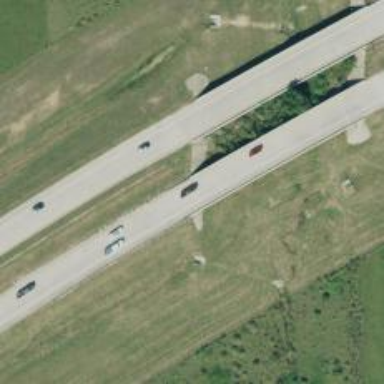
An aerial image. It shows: Motorway.